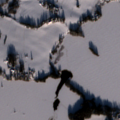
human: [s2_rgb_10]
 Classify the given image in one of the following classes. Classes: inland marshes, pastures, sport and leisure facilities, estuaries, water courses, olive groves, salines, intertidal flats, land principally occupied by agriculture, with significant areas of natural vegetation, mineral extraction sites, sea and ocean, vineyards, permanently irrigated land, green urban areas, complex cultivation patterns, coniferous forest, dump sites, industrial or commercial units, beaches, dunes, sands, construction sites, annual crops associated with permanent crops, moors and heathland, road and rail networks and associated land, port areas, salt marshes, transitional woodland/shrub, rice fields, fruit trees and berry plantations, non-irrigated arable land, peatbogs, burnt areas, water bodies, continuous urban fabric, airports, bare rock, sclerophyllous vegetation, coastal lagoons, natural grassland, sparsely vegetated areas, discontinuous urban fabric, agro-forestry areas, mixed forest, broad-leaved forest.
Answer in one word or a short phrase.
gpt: discontinuous urban fabric, non-irrigated arable land, land principally occupied by agriculture, with significant areas of natural vegetation, water bodies